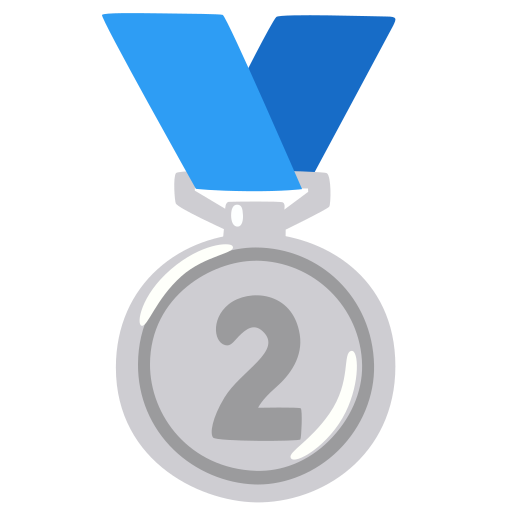
Emoji: 🥈